Question: When I click the Suggestions of an AutoCompleteTextView, I want the cursor to move on to the next EditBox or AutoCompleteTextView that is available.
I have attached my layout and my app image file below.
In this Image, If I select the Chennai Central (MAS), I want to fill the data in From TextBox and move to the next TO TextBox.

'''
<RelativeLayout xmlns:android="http://schemas.android.com/apk/res/android"
android:orientation="horizontal"
android:layout_width="fill_parent"
android:layout_height="wrap_content"
android:padding="5dp">
<AutoCompleteTextView android:id="@+id/autocompleteFrom"
android:layout_width="fill_parent"
android:layout_height="wrap_content"
android:hint="From Station"
android:singleLine="true"
android:inputType="textNoSuggestions"
android:layout_marginLeft="5dp"
android:imeOptions="actionNext"
/>
<AutoCompleteTextView android:id="@+id/autocompleteTo"
android:layout_width="fill_parent"
android:layout_height="wrap_content"
android:layout_below="@id/autocompleteFrom"
android:hint="To Station"
android:singleLine="true"
android:inputType="textNoSuggestions"
android:layout_marginLeft="5dp"
android:imeOptions="actionDone"
/>
<Button android:text="Find Trains"
android:id="@+id/findTrains"
android:layout_below="@id/autocompleteTo"
android:layout_width="wrap_content"
android:layout_height="wrap_content"/>
</RelativeLayout>
'''
Any help is much appreciated!
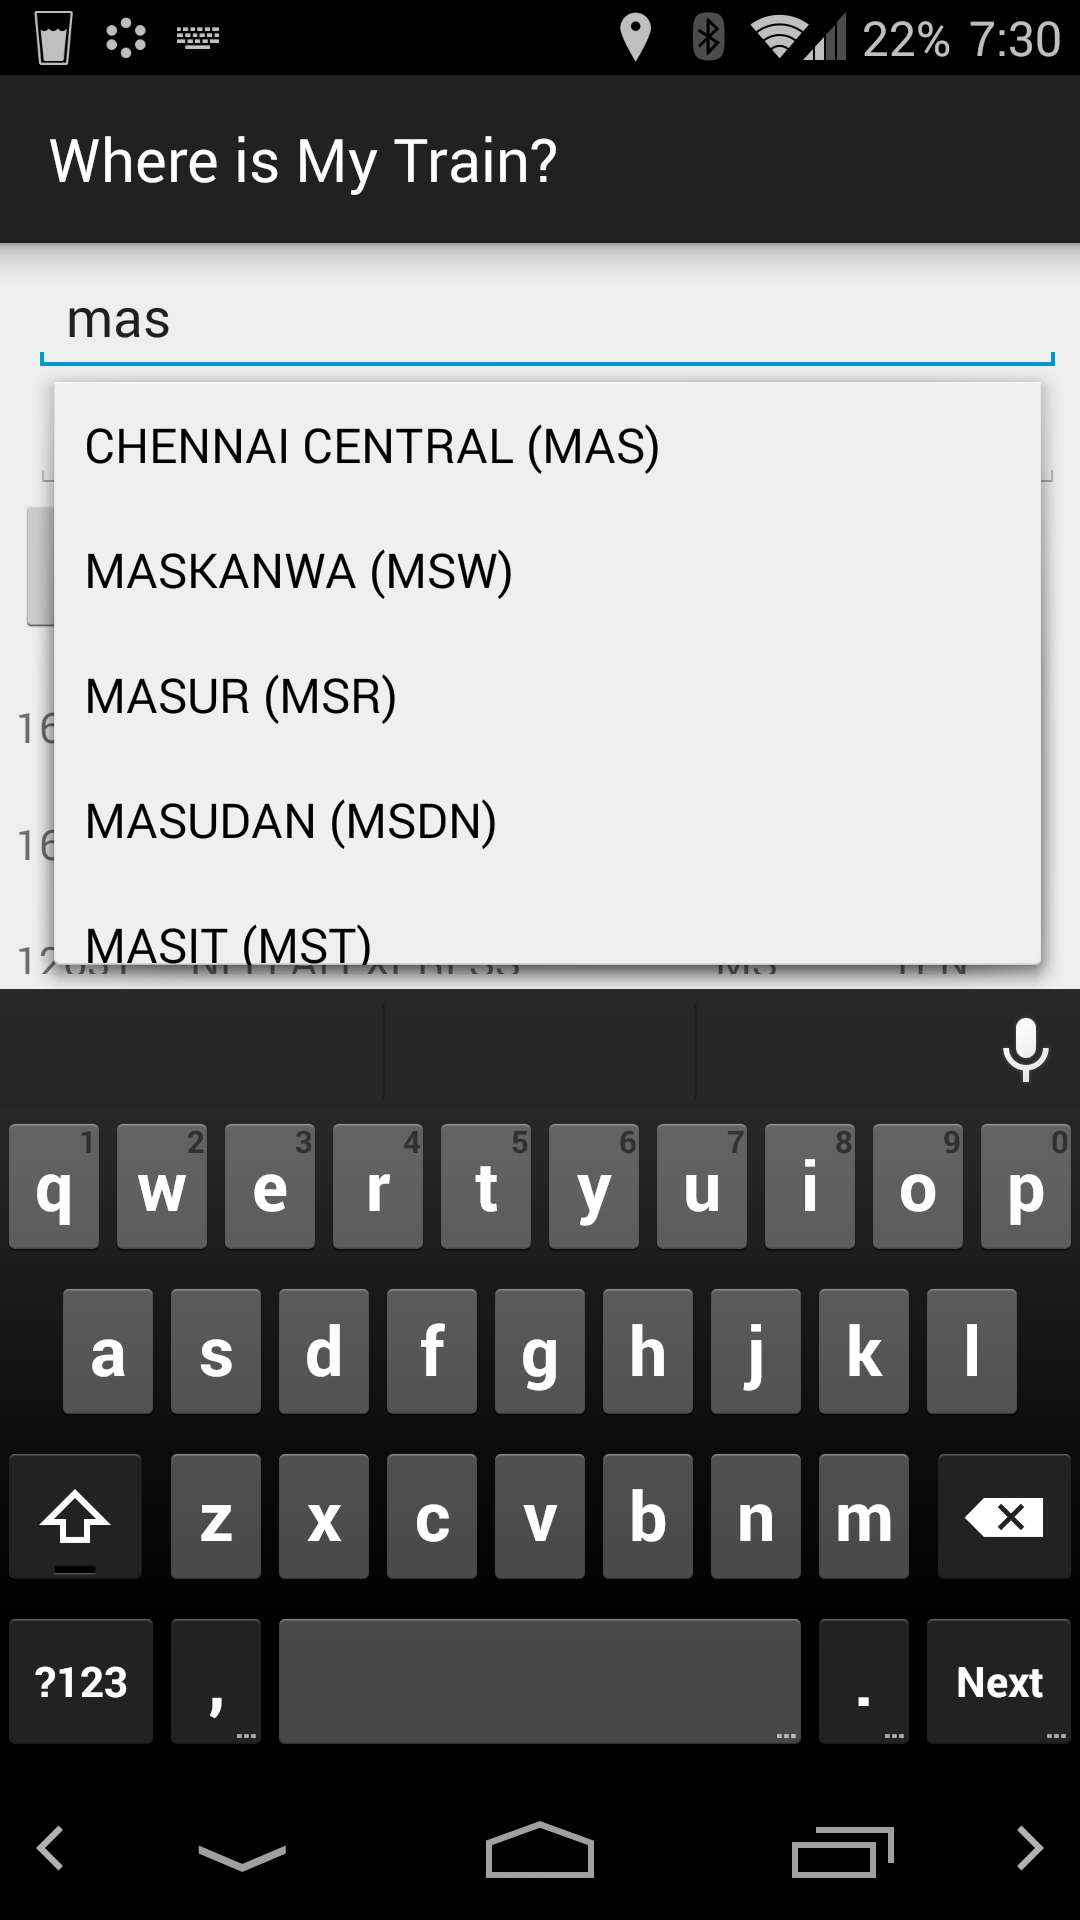
Answer: If I understood the question,
'''
AutoCompleteTextView acFrom = (AutoCompleteTextView) findViewById(R.id.autocompleteFrom )
acFrom.setOnItemClickListener(new OnItemClickListener() {
@Override
public void onItemClick(AdapterView<?> p, View v, int pos, long id) {
//TODO: set focus on next view
AutoCompleteTextView acTo = (AutoCompleteTextView) findViewById(R.id.autocompleteTo)
acTo.setFocusableInTouchMode(true);
acTo.requestFocus()
}
});
'''